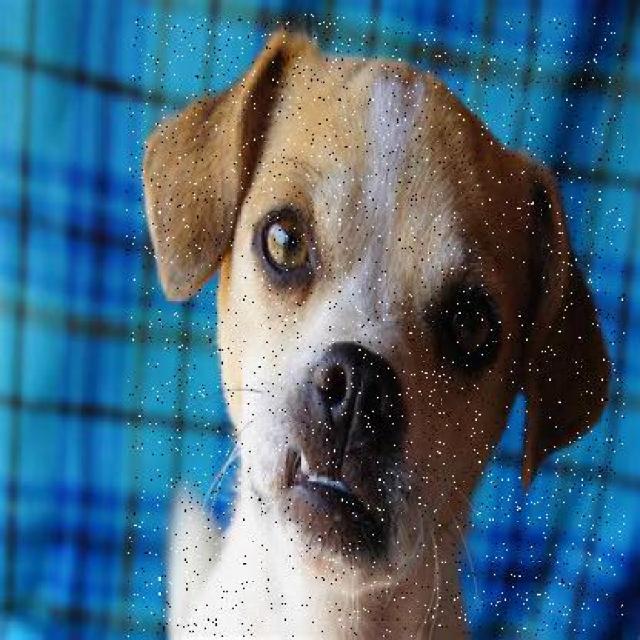
Healthy canine skin — no visible lesions, inflammation, or abnormalities. The skin and coat appear normal.